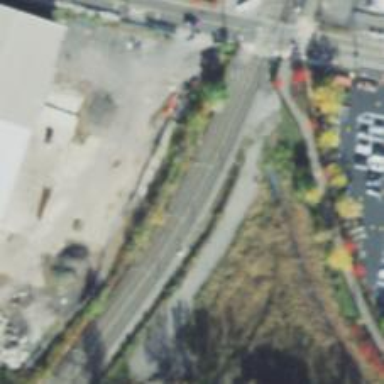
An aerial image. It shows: Light rail railway with electrified contact line.